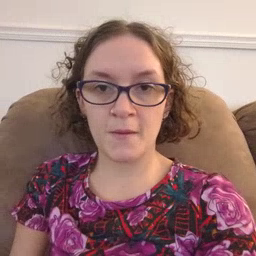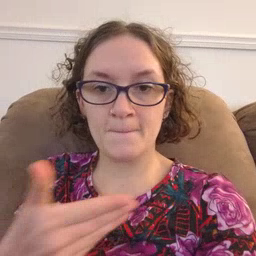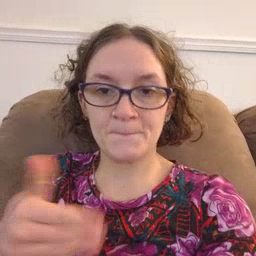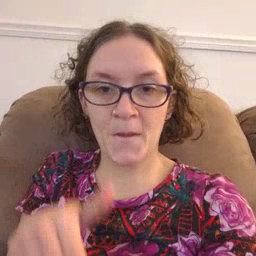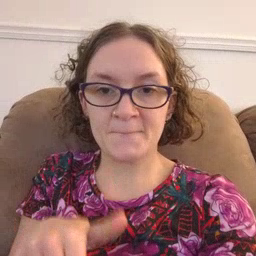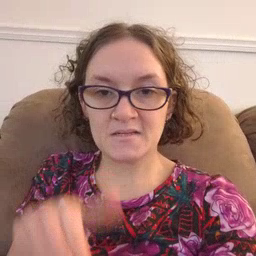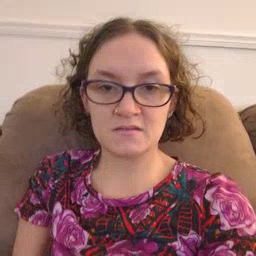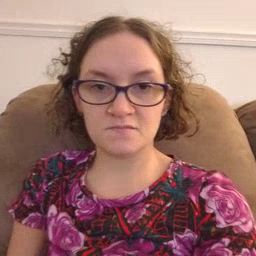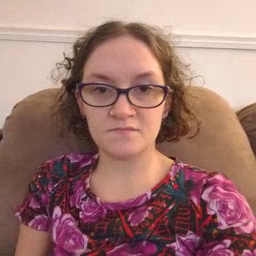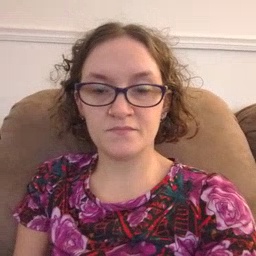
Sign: puppy